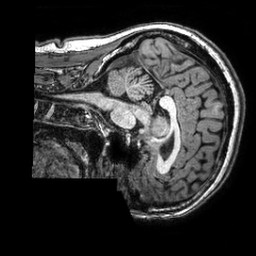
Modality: T1w
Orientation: sagittal
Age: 41
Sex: female
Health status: healthy